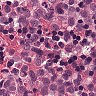
Metastatic tissue present: yes